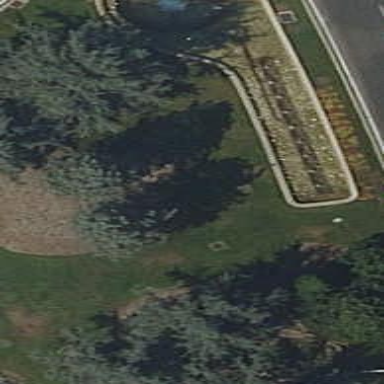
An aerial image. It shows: Garden that is leisure land.